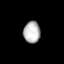
Tissue: lung
Cell type: Others
Senescence score: 0.2256
Nuclear area (px): 357
Mean DAPI intensity: 181.031